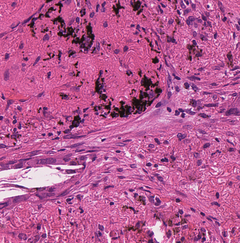
Tumor epithelial tissue: no
Tumor-associated stroma tissue: yes
Normal tissue: no